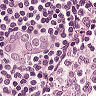
Metastatic tissue present: yes